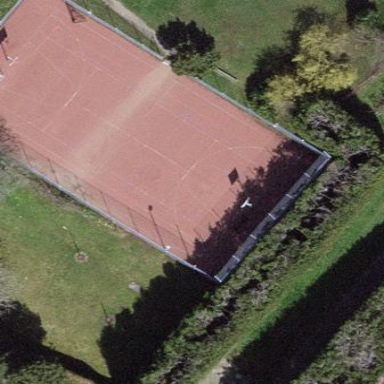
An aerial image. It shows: Sandy tennis court.